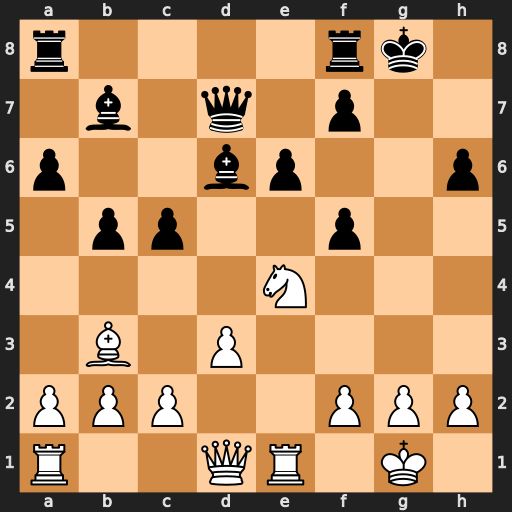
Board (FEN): r4rk1/1b1q1p2/p2bp2p/1pp2p2/4N3/1B1P4/PPP2PPP/R2QR1K1
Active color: w
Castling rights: -
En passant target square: -
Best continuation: Nf6+ Kg7 Nxd7